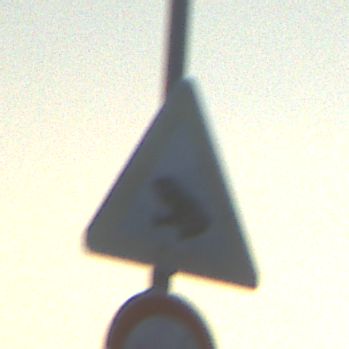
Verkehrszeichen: AmphibienwanderungRechts
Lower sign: VerbotUeberholenEinspurigeFahrzeuge
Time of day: Dawn
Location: Outdoor (Nature)
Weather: Clear
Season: NotSpecified
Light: Natural